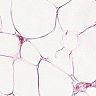
Metastatic tissue present: yes